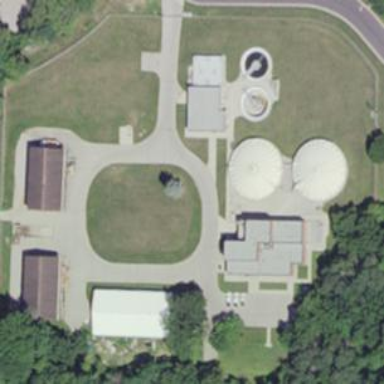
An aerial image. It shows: Wastewater plant.